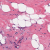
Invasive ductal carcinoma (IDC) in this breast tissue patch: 1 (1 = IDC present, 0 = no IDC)